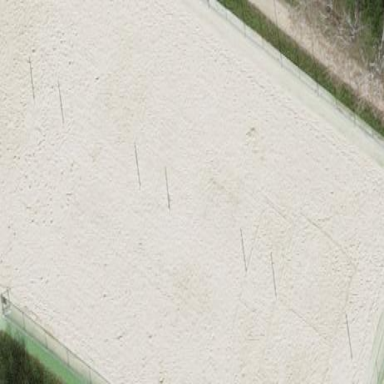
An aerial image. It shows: Sandy pitch designated for beach volleyball.